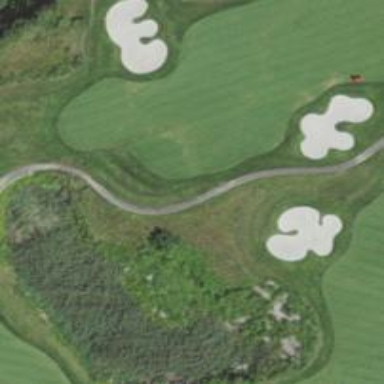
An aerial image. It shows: Golf cartpath that is also road path.